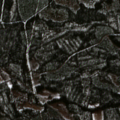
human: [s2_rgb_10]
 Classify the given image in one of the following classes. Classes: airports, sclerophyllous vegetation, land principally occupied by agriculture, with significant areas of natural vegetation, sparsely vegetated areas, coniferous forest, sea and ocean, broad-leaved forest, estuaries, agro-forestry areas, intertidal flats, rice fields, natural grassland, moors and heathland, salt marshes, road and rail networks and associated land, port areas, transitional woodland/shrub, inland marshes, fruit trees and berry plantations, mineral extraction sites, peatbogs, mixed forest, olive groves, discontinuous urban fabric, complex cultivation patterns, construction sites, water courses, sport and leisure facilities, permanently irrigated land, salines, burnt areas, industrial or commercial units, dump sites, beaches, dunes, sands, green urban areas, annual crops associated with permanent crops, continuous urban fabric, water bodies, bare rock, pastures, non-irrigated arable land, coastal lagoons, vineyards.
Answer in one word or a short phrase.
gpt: coniferous forest, mixed forest, transitional woodland/shrub